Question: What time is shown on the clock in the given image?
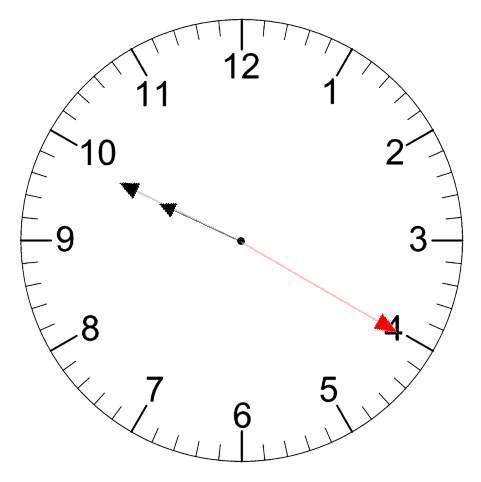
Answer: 09:49:20